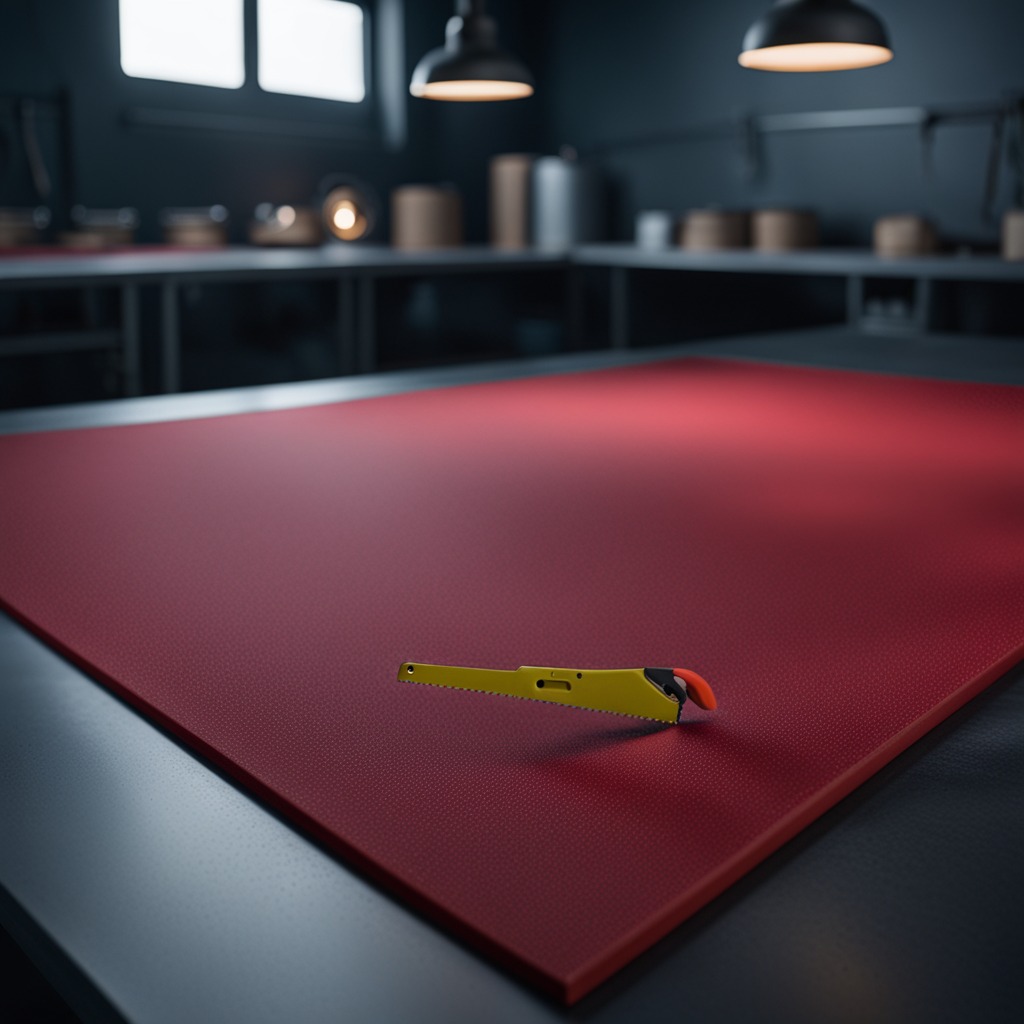
A metal saw is lying on a clean granite tabletop covered with a red rubber mat inside a workshop at night dim ambient light soft shadows worn but beneath the mat